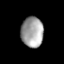
Tissue: lung
Cell type: Epithelial cells
Senescence score: 0.689
Nuclear area (px): 661
Mean DAPI intensity: 161.596